Question: it stops before last element in list. Is there a way to go till the end container of the last element

'''
controller
..animateTo(
controller.position.maxScrollExtent,
curve: Curves.easeIn,
duration: const Duration(milliseconds: 300),
);
});'''
'''
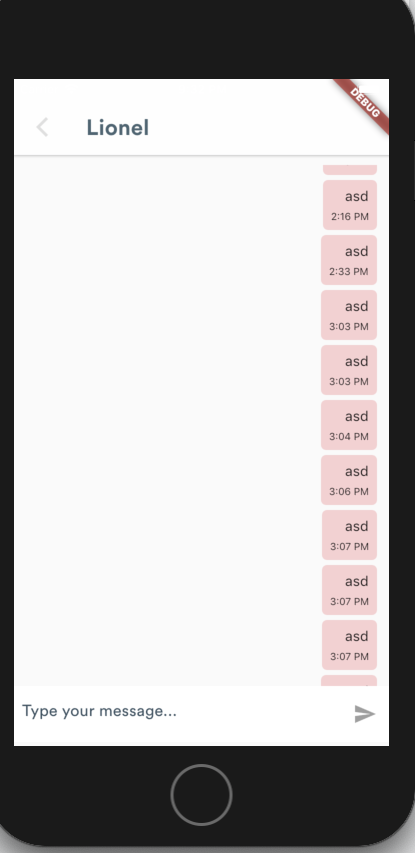
Answer: Using Without Animation Solved the Problem
'''
Timer(Duration(milliseconds: 500), () {
controller.jumpTo(controller.position.maxScrollExtent);
});
'''